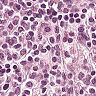
Metastatic tissue present: no